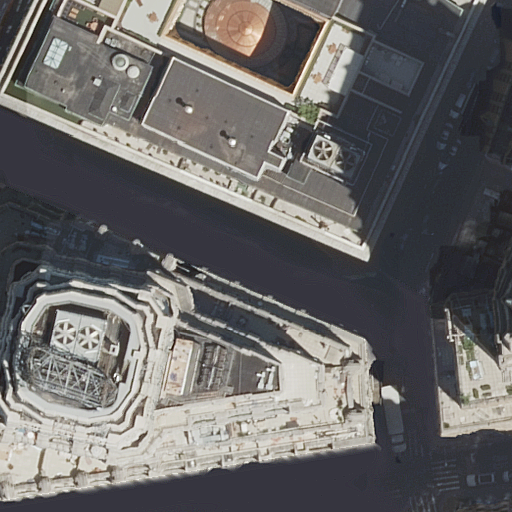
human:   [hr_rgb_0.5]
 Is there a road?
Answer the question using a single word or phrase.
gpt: yes

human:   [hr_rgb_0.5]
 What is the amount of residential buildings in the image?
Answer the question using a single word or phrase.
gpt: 4

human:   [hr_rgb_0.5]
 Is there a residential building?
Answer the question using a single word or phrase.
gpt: yes

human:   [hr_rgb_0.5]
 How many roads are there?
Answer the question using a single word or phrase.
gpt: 6

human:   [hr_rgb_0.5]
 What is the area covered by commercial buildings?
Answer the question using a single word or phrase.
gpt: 0m2

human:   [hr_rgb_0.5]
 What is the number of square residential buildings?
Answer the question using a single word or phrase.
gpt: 0

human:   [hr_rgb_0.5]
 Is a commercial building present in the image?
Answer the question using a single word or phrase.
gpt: no

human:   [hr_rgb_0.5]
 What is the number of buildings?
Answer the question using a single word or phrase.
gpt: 4

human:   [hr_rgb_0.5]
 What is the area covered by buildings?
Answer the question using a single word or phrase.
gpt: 5817m2

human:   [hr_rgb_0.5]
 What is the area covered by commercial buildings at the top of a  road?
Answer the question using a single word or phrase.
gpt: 0m2

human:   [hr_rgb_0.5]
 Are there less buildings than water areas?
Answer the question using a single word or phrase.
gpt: no

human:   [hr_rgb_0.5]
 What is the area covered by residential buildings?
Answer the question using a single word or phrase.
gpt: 5817m2

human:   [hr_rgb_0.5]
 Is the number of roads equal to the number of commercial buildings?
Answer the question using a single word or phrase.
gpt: no

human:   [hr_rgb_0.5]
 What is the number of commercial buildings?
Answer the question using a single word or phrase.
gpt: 0

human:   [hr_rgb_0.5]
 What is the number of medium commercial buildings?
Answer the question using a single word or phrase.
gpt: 0

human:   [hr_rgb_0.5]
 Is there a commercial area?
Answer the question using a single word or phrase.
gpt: no

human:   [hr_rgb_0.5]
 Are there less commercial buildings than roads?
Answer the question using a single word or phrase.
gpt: yes

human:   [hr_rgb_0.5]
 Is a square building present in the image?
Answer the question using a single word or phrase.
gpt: no

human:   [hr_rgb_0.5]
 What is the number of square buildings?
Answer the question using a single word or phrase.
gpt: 0

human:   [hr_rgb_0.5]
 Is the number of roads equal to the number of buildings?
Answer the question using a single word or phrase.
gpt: no

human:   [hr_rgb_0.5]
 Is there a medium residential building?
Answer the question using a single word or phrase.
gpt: no

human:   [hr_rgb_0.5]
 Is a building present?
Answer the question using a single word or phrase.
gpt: yes

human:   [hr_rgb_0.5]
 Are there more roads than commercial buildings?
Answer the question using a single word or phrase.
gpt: yes

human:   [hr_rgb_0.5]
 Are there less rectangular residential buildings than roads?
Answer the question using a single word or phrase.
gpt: yes

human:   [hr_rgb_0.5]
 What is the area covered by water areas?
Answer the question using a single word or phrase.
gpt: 0m2

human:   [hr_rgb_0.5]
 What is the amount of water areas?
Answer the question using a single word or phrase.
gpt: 0

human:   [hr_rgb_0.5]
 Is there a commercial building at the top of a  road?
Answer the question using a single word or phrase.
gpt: no

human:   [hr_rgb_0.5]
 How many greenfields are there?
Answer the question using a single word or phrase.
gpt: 0

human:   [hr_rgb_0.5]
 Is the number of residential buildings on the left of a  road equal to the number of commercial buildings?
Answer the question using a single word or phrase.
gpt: no

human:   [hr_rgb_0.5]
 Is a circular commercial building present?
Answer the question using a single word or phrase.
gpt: no

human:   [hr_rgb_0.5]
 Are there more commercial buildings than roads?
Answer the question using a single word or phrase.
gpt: no

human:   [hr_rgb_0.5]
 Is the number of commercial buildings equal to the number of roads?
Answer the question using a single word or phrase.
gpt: no

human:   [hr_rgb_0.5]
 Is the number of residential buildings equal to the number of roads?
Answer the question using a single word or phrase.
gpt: no

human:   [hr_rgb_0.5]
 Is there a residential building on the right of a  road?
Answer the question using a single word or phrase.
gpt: yes

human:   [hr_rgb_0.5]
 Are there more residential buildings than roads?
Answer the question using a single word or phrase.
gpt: no

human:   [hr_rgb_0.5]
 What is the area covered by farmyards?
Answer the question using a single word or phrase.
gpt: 0m2

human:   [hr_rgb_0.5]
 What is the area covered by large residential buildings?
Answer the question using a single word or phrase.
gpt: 5810m2

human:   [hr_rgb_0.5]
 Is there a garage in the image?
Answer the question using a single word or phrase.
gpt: no

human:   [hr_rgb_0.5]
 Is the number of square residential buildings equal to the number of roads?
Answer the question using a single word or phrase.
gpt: no

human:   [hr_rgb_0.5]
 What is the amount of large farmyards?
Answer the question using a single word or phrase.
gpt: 0

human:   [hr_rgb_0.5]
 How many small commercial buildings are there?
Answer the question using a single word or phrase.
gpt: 0

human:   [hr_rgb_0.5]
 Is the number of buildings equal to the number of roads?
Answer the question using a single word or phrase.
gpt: no

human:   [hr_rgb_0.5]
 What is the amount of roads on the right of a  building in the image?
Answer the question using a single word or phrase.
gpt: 4

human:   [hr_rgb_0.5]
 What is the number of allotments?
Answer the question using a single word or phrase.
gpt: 0

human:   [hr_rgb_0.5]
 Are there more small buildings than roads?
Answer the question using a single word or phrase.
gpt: no

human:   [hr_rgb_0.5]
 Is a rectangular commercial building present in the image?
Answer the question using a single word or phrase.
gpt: no

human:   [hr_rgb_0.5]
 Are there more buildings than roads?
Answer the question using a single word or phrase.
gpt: no

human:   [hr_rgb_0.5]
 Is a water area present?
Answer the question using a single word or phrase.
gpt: no

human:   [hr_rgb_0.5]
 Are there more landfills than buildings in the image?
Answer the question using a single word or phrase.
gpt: no

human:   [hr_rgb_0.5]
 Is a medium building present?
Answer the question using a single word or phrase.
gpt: no

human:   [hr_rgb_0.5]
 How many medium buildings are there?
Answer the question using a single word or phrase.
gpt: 0

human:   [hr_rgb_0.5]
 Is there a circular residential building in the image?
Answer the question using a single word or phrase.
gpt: no

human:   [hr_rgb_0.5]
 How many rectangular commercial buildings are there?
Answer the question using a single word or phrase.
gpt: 0

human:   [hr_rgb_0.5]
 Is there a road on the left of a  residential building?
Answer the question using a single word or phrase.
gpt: yes

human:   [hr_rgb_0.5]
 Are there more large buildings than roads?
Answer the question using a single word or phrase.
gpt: no

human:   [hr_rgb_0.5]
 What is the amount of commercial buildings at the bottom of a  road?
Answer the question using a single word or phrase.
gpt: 0

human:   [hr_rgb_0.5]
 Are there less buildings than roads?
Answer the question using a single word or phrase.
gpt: yes

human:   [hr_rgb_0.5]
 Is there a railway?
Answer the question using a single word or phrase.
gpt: no

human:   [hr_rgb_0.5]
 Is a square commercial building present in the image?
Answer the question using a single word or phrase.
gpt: no

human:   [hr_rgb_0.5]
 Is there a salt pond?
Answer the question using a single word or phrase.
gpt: no

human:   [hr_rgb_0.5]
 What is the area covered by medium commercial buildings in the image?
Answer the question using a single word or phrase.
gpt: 0m2

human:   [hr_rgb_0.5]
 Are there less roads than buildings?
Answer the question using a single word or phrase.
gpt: no

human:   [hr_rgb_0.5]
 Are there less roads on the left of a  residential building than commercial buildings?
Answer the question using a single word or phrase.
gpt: no

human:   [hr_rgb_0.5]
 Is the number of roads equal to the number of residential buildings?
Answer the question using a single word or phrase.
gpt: no